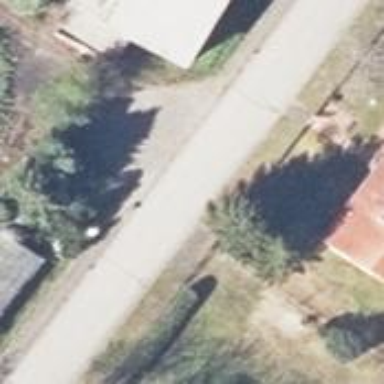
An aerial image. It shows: Residential road with asphalt surface.